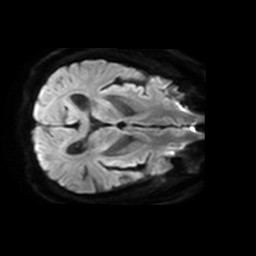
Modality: TRACE
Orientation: axial
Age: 69
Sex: male
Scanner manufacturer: philips
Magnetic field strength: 3 T
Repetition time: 3.334 s
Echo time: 0.076 s